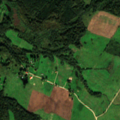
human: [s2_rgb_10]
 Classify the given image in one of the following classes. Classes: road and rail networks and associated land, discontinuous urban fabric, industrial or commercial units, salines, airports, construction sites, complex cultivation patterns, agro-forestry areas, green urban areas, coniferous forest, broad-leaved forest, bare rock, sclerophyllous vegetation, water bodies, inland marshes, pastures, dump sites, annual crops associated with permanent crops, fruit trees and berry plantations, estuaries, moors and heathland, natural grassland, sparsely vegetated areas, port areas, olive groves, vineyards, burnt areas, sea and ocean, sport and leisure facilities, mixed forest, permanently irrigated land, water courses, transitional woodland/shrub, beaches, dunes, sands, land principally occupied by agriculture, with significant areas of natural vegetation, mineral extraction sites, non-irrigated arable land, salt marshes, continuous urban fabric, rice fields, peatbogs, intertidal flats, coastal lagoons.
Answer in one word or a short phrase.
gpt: non-irrigated arable land, pastures, complex cultivation patterns, land principally occupied by agriculture, with significant areas of natural vegetation, broad-leaved forest, mixed forest, transitional woodland/shrub